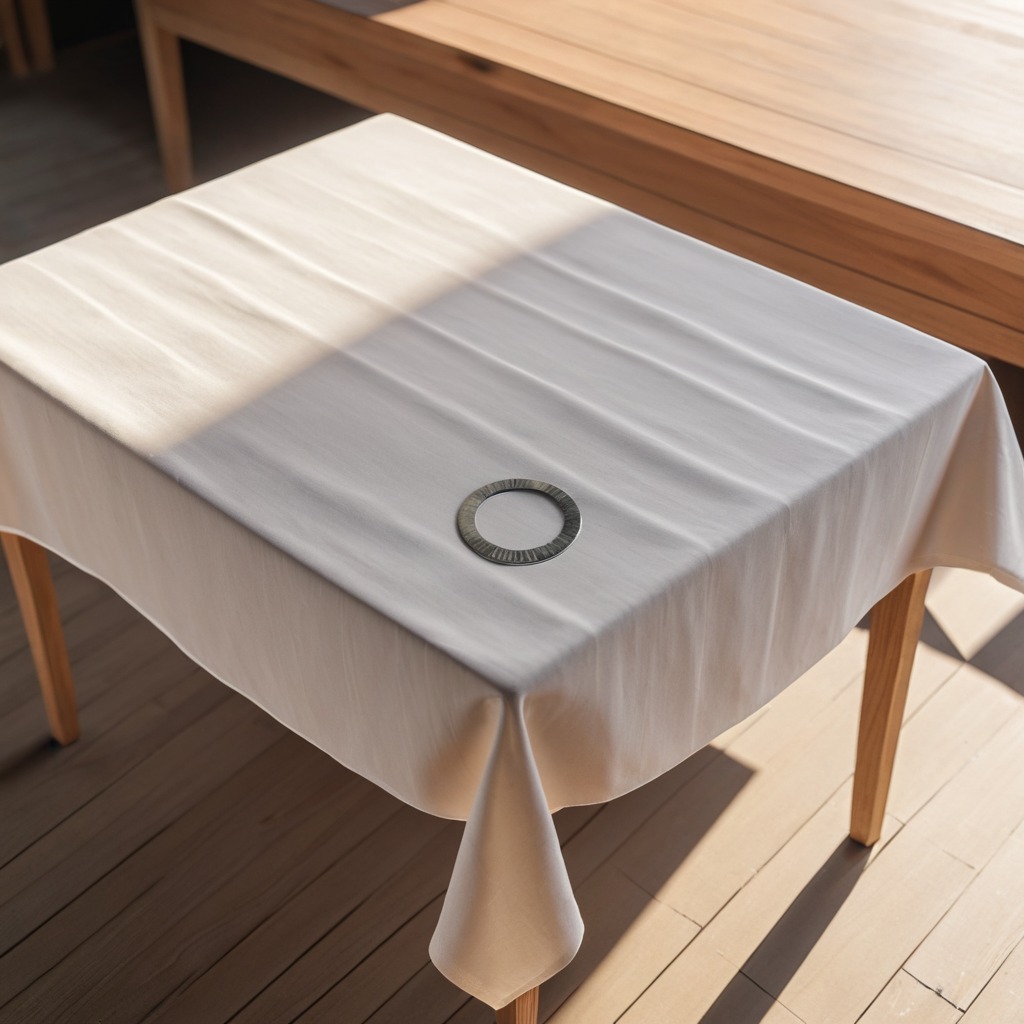
A flat metal washer lies on a wooden table in an outdoor workshop during daytime bright natural light soft shadows worn but beneath the cloth.